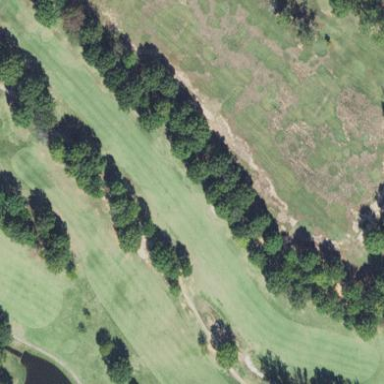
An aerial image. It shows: Golf fairway surrounded by grass.